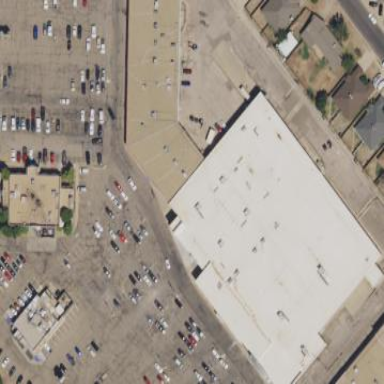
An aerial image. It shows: Retail area.